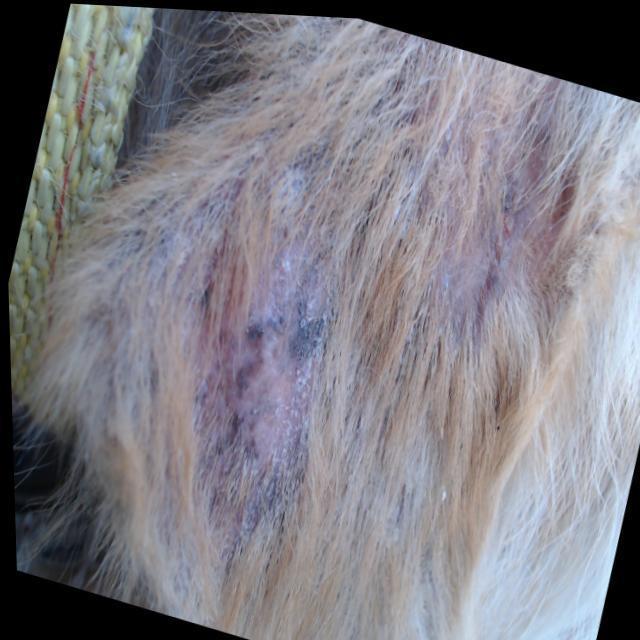
Canine demodicosis (Demodex mange) — caused by Demodex canis mites. Presents with alopecia, follicular papules, pustules, and comedones. Often localized on face and forelimbs.